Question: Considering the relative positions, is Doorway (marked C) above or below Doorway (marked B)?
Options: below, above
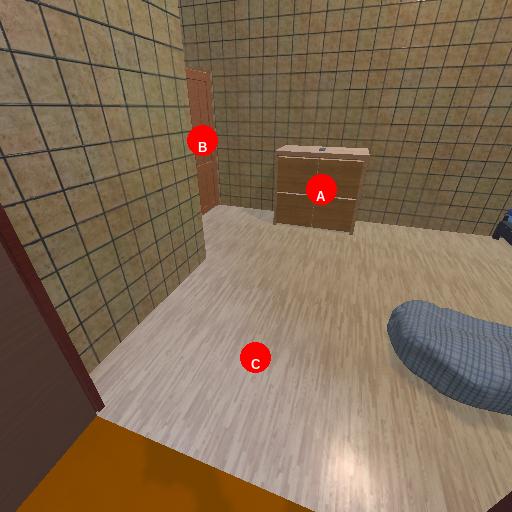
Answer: below